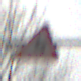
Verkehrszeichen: DoppelkurveZunaechstLinks
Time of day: MorningAfternoon
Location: Outdoor (Nature)
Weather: PartlyCloudy
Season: Winter
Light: Natural